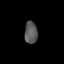
Tissue: lung
Cell type: Myeloid cells
Senescence score: 0.5933
Nuclear area (px): 280
Mean DAPI intensity: 88.7